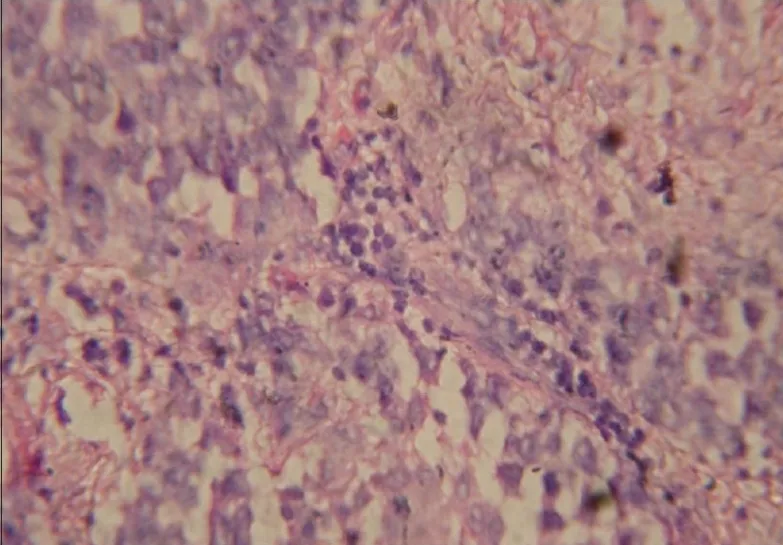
High power view of thymic seminoma showing fibrous septa infiltrated by lymphocytes and plasma cells, large amounts of cytoplasmic glycogen and an irregular skein like nucleolus.
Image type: pathology (h&e)